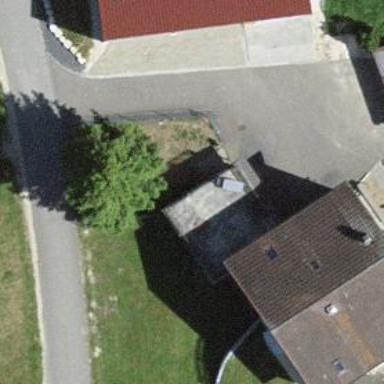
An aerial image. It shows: Residential building.